Question: I am using Instagram's API to display all recent photos with a certain hashtag. I have a banner which displays all tags successfully and am using it as the background of the banner. I'd like to overlay the 5 recent photos from the hashtag. The code below is what I have so far, but unfortunately the loop displays 5 of the same image.
Here is an image of what I have so far:

'''
$(function() {
$.ajax({
type: "GET",
dataType: "jsonp",
cache: true,
url: "https://api.instagram.com/v1/tags/gymspotter/media/recent?access_token=xxxxxxxxxxxxxxxxxxxxxxxxx",
success: function(data) {
var tagged_photos = [];
$.each(data.data, function(i, tag){
tagged_photo = tag.images.thumbnail.url;
$("#instagram-tagged-showcase").append('<img src="'+tagged_photo+'">')
if(i < 5) { tagged_photos[i] = tag.images.thumbnail.url; }
});
$.each(tagged_photos, function(i, tag){
$("#instagram-tagged-feed").append('<li class="instagram-tagged-li"><img src="'+tagged_photos+'" class="instagram-tagged-photo"></li>');
});
}
});
});
'''
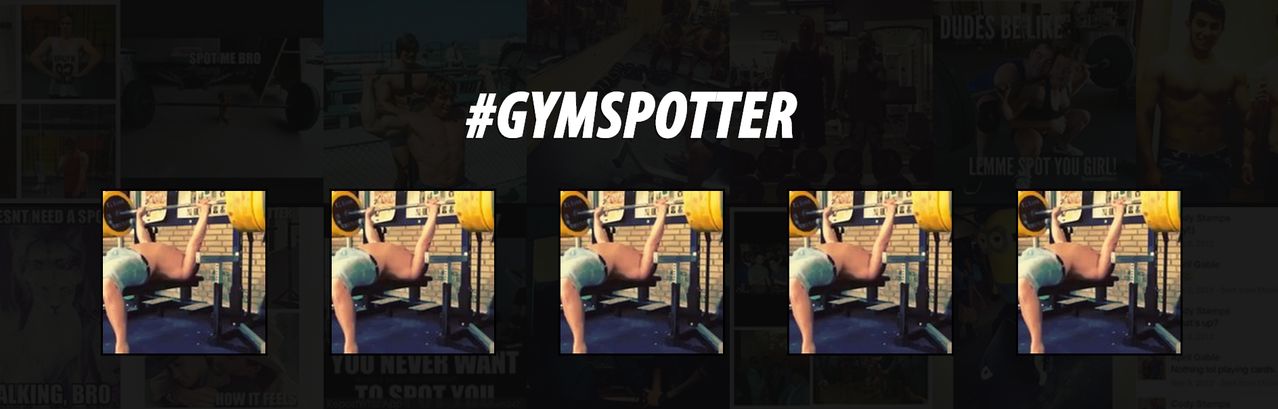
Answer: use '+tag+' instead of '+tagged_photos+' in the second loop
'''
$(function() {
$.ajax({
type: "GET",
dataType: "jsonp",
cache: true,
url: "https://api.instagram.com/v1/tags/gymspotter/media/recent?access_token=xxxxxxxxxxxxxxxxxxxxxxxxx",
success: function(data) {
var tagged_photos = [];
$.each(data.data, function(i, tag){
tagged_photo = tag.images.thumbnail.url;
$("#instagram-tagged-showcase").append('<img src="'+tagged_photo+'">')
if(i < 5) { tagged_photos[i] = tag.images.thumbnail.url; }
});
$.each(tagged_photos, function(i, tag){
$("#instagram-tagged-feed").append('<li class="instagram-tagged-li"><img src="'+tag+'" class="instagram-tagged-photo"></li>');
});
}
});
});
'''